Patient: sex F, age 31
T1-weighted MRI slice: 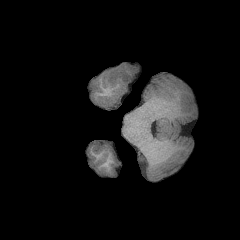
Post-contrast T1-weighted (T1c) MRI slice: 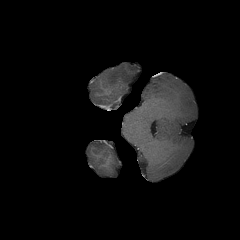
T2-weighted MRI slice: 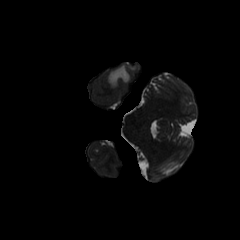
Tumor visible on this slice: yes
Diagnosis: Glioblastoma, IDH-wildtype
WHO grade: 4